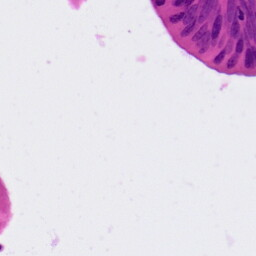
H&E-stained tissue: Colon